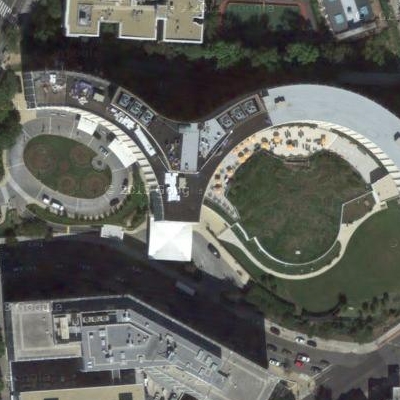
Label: cIndustry